Here is the raw acceleration-versus-time signal recorded on a bearing housing. Diagnose the bearing from this image, choosing from: normal, inner_race, outer_race, ball.
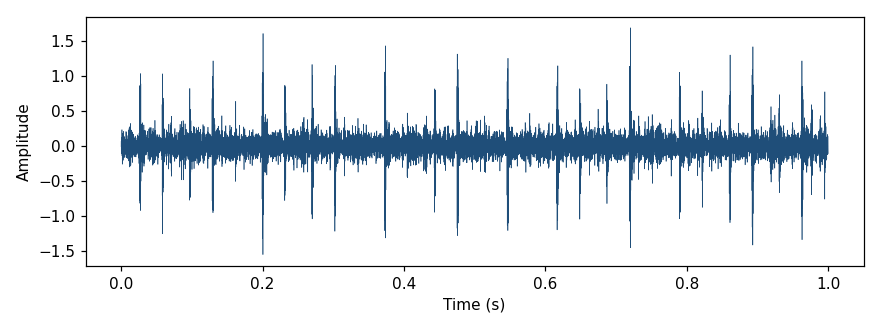
Answer: inner_race